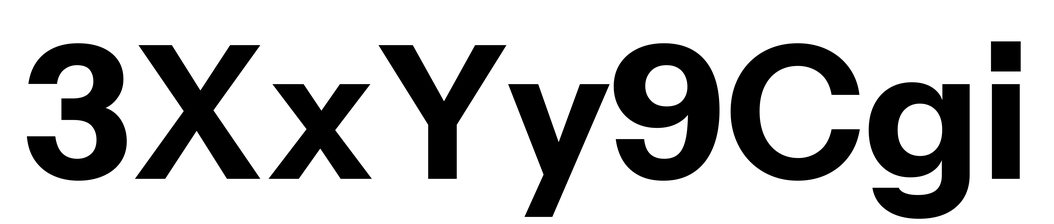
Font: InstrumentSans_Bold